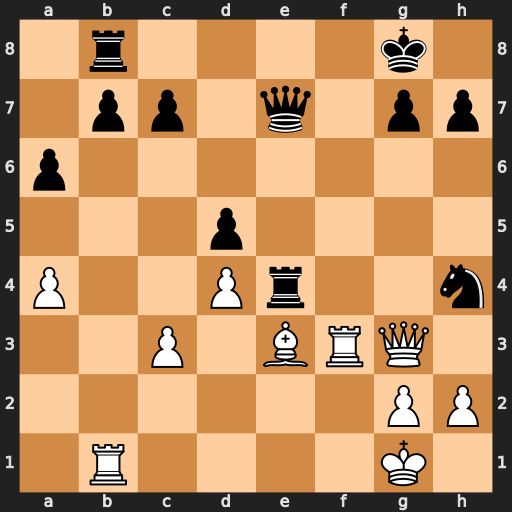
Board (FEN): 1r4k1/1pp1q1pp/p7/3p4/P2Pr2n/2P1BRQ1/6PP/1R4K1
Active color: w
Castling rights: -
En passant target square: -
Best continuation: Bg5 Nxf3+ gxf3 Qd7 fxe4